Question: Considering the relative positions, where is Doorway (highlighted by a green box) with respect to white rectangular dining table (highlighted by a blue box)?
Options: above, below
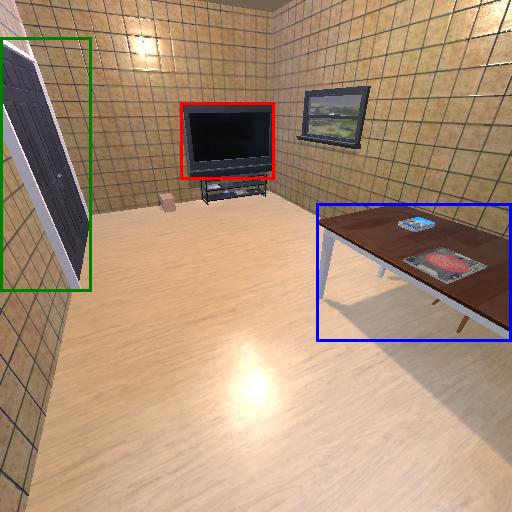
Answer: above